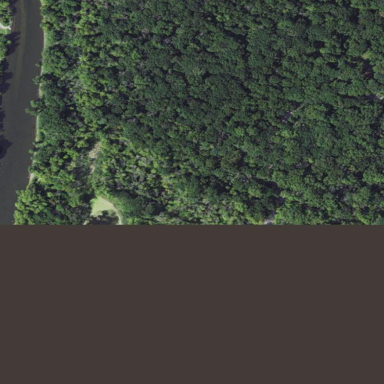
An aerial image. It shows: Nature reserve within forest area.